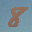
Label: 8